Question: I'm maintaining software which uses PCL. I'm myself not much experienced in PCL, I've only tried some examples and tried to understand the official <URL>. My impression is, only a PCL contributors have real change to use the library efficiently.
One feature I have to fix in the software is aligning two clouds. The clouds are two objects, which should be stacked together with a layer in-between (The actual task is to calculate the volume of the layer ).
I hope the picture explains the task well. The objects are scanned both from the sides to be stacked (one from above and the other from below). On both clouds the user selects manually two points. Then, as I hope there should be a mean in PCL to align two clouds providing the two clouds and the coordinates of the points. The alignment is required only in X-Y Plane.
Unfortunately I can't find out which function should I use for this, partly because the PCL documentation is IHMO really humble, partly because of lack of experience.
My desperate idea was to stack the clouds using P1 as the origin of both and then rotate the second cloud manually using the calculated angle between P11,P21 and P12,P22. This works, but since the task appears to me very common, I'd expect PCL to provide a dedicated function for that.
Could you point me to a proper API-function, code-snippet, example, similar project or a good book helping to understand PCL API and usage?
Many thanks!

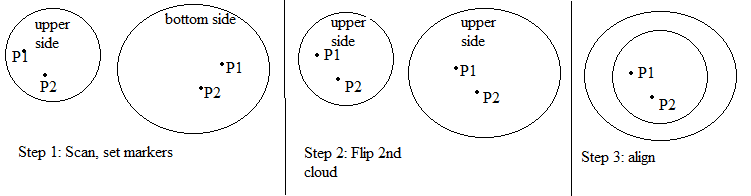
Answer: I think this problem does not need PCL. It is simple enough to form the correct linear equation and solve it.
If you want to use PCL without worrying about the maths too much (though, if the above is a mystery to you, then studying some computational geometry would be very useful), here is my suggestion.
Most PCL operations work on 3D point clouds. I understand from your question that you only have 2D point clouds OR you don't care about the 3rd dimension. In this case if I were you I would represent the points as a 3D point cloud and set the z dimension to zero.
You will only need two point clouds with 3 points as that is how many points you are feeding to the transformation estimation algorithm. The first 2 points in the clouds will be the points chosen by the user. The third one will be any point that you have chosen that you know is the same in both clouds. You need this third one otherwise the transform is still ambiguous if it is a general transform that is being computed. You can calculate however such a point as you know 2 points already and you know that all the points are on a common plane (as you have projected them by losing the z values). Just don't choose it co-linear with the other two points. For example, halfway between the two points and 2cm in the perpendicular direction (ensuring to go in the correct direction).
Then you can use the estimateRigidTransformation functions to find the transform.
<URL>
This function is also good for over-determined problems (it is the workhorse of the ICP algorithm in PCL) but as long as you have enough points to determine the transform it should work.